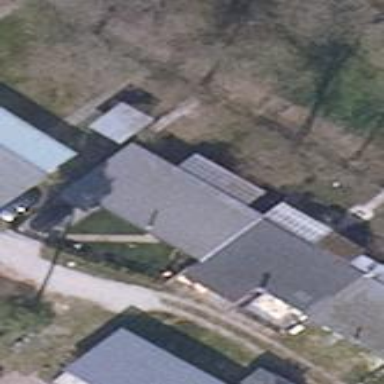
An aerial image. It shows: Bungalow with skillion roof shape.